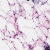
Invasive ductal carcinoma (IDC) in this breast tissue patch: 0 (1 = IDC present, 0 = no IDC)